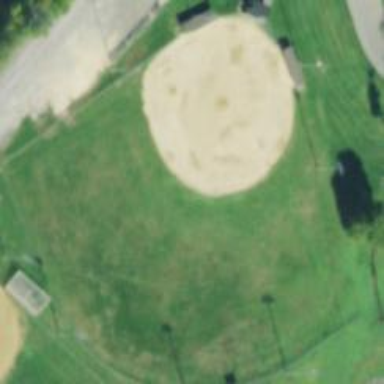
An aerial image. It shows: Baseball pitch for leisure land.